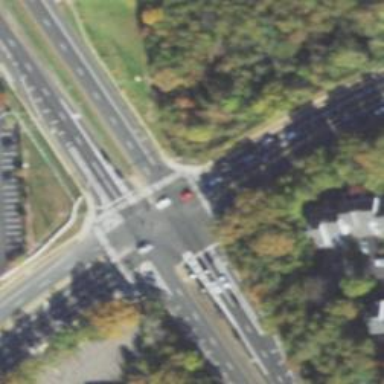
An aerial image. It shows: Marked road crossing.